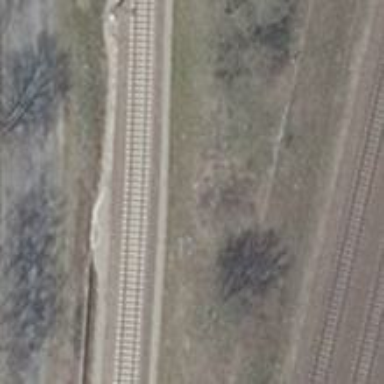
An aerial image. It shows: Railway track with contact line for electrification.